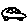
Label: car